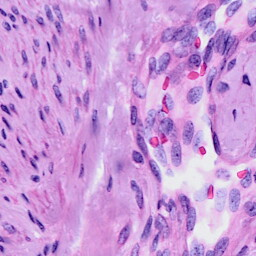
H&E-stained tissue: Cervix